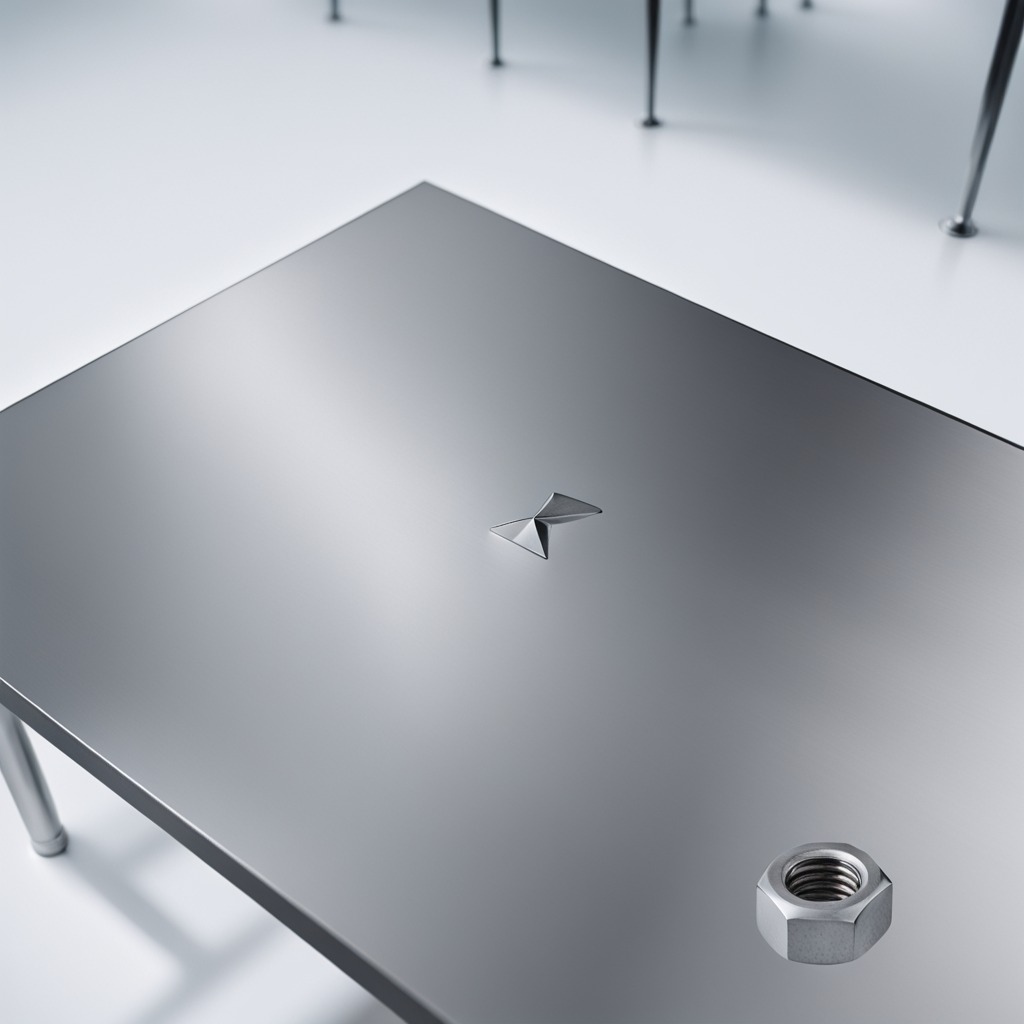
A metal nut is lying on a stainless steel table.